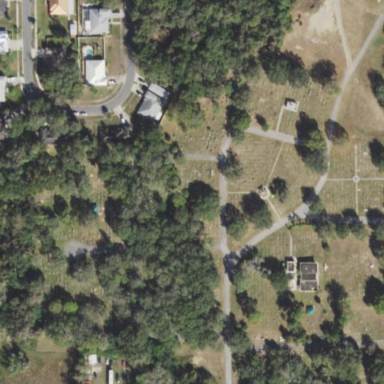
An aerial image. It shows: Cemetery.